Question: I'm re-writing some PHP/MySQL to work with Laravel. One thing I would like to do is make the DB queries more succinct <URL> but I'm a bit lost:
'''
SELECT p.post_text, p.bbcode_uid, u.username, t.forum_id, t.topic_title, t.topic_time, t.topic_id, t.topic_poster
FROM phpbb_topics t, phpbb_posts p, phpbb_users u
WHERE t.forum_id = 9
AND p.post_id = t.topic_first_post_id
AND u.user_id = t.topic_poster
ORDER BY t.topic_time
DESC LIMIT 10
'''
This queries a phpbb forum and gets posts:

How could I re-write this to make use of the Fluent Query Builder syntax?
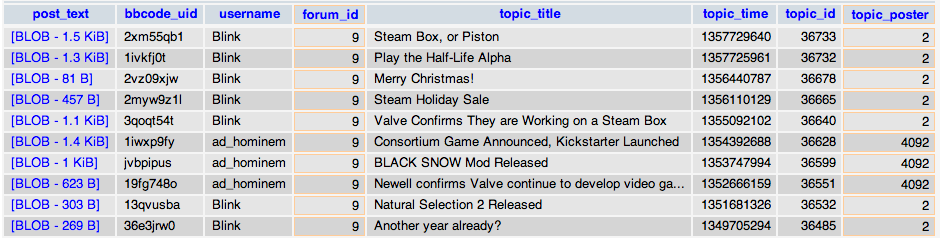
Answer: '''
return DB::table('phpbb_topics')
->join('phpbb_posts', 'phpbb_topics.topic_first_post_id', '=', 'phpbb_posts.post_id')
->join('phpbb_users', 'phpbb_topics.topic_poster', '=', 'phpbb_users.user_id')
->order_by('topic_time', 'desc')
->take(10)
->get(array(
'post_text',
'bbcode_uid',
'username',
'forum_id',
'topic_title',
'topic_time',
'topic_id',
'topic_poster'
));
'''